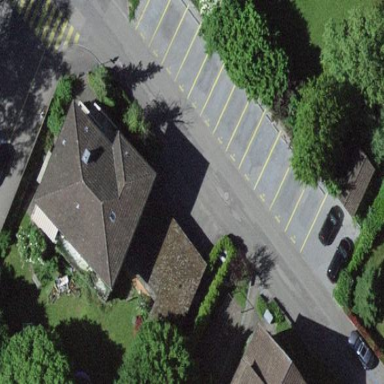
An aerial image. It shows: Street side parking area.